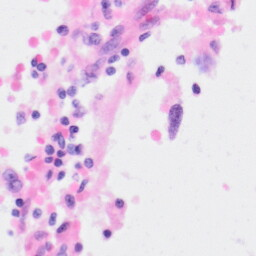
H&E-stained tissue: Kidney